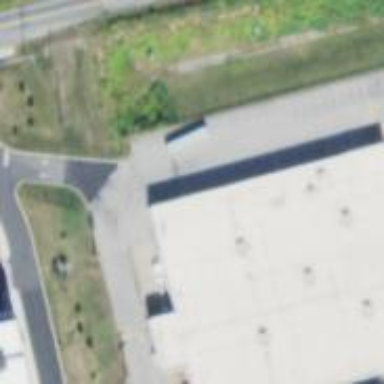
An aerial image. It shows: Retail building.